Field crop: maize
Growth stage: 2
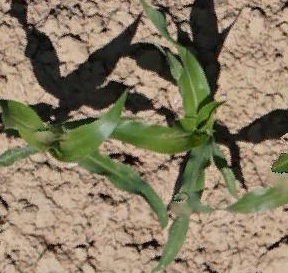
Species: maize